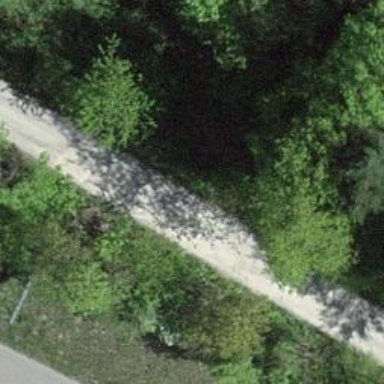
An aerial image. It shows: Unclassified road with fine gravel surface.